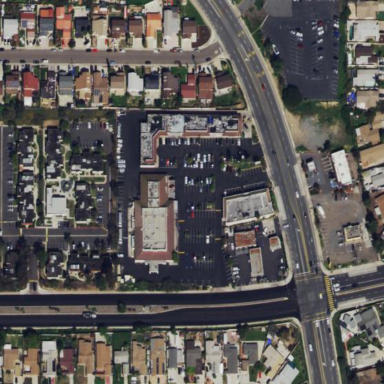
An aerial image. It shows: Retail area.